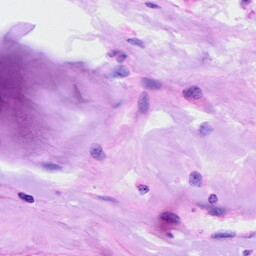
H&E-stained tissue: Ovarian